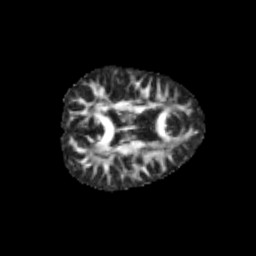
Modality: FA
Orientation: axial
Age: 11
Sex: female
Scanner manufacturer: siemens
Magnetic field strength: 3 T
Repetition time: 3.8 s
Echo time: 0.07 s